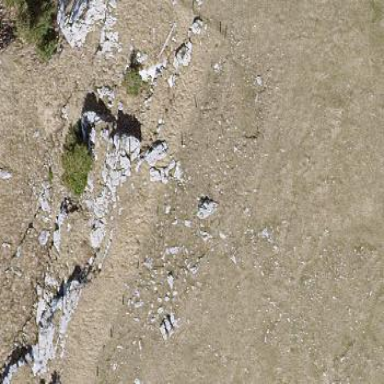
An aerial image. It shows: Landscape of bare rock.